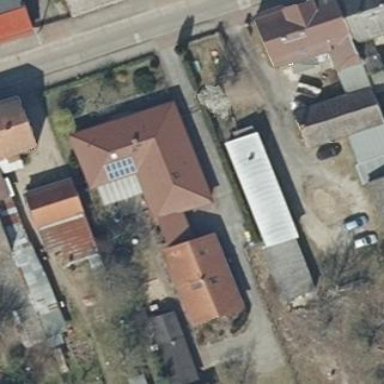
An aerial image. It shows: Hipped roof house.